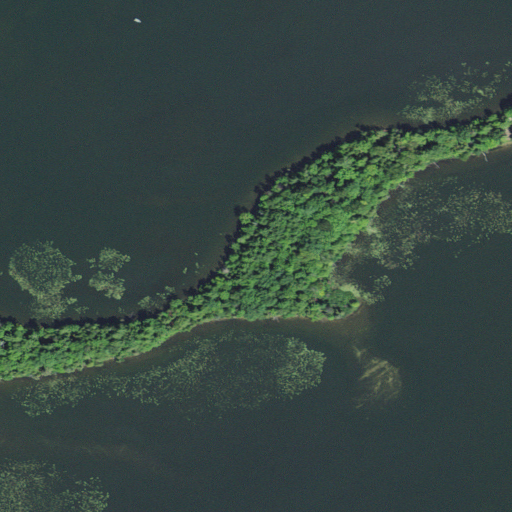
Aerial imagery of island in Michigan named Long Island containing open water, woody wetlands, mixed forest, and herbaceous wetlands